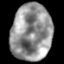
Tissue: lung
Cell type: T cells
Senescence score: 0.1874
Nuclear area (px): 2255
Mean DAPI intensity: 146.947